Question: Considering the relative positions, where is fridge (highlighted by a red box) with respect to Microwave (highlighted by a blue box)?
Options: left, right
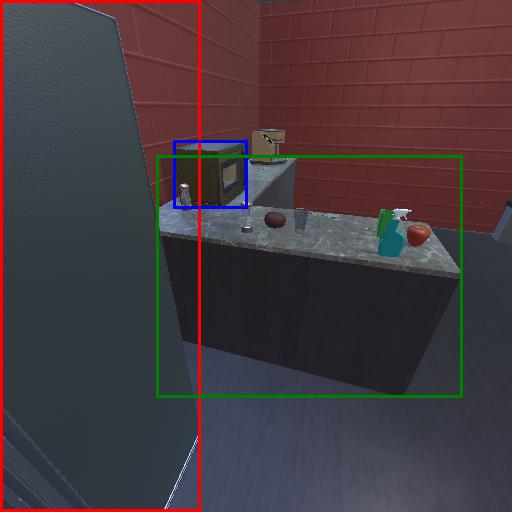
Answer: left